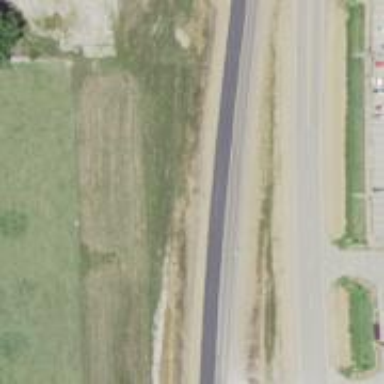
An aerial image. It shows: Primary highway with asphalt surface and dual carriageway.